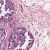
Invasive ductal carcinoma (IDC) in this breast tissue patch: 0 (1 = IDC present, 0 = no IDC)